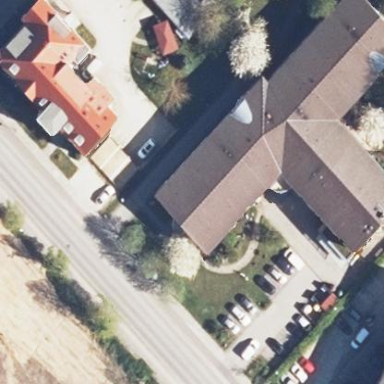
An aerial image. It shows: Building.